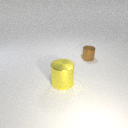
small brown metal cylinder to the right of large yellow metal cylinder